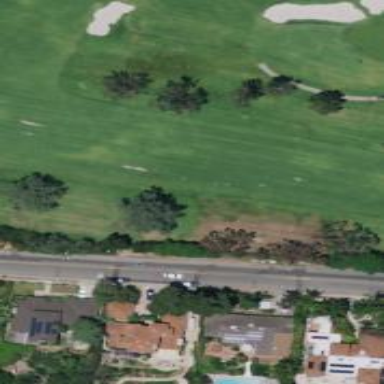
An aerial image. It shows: View of golf hole.